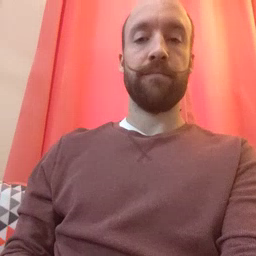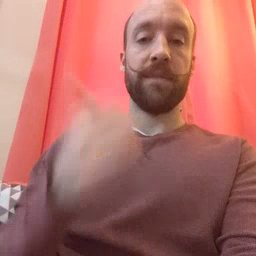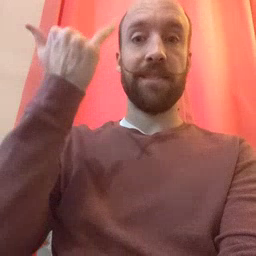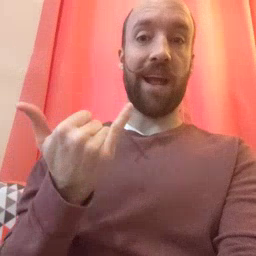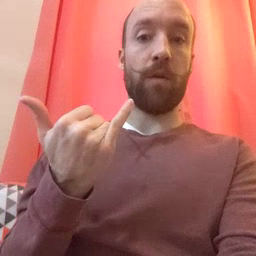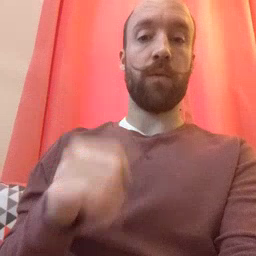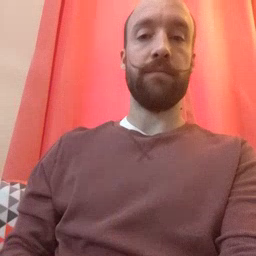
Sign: now